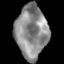
Tissue: lung
Cell type: Others
Senescence score: 0.2401
Nuclear area (px): 1662
Mean DAPI intensity: 138.52